Field crop: maize
Growth stage: 2
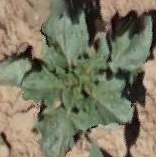
Species: datura